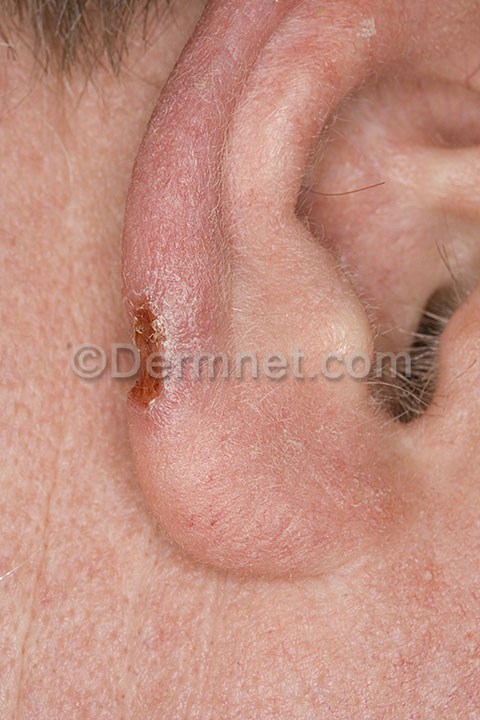
Disease: Actinic Keratosis Basal Cell Carcinoma and other Malignant Lesions